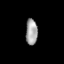
Tissue: lung
Cell type: Fibroblasts
Senescence score: 0.5918
Nuclear area (px): 299
Mean DAPI intensity: 162.117